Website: bh-photo
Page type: customer-info-address
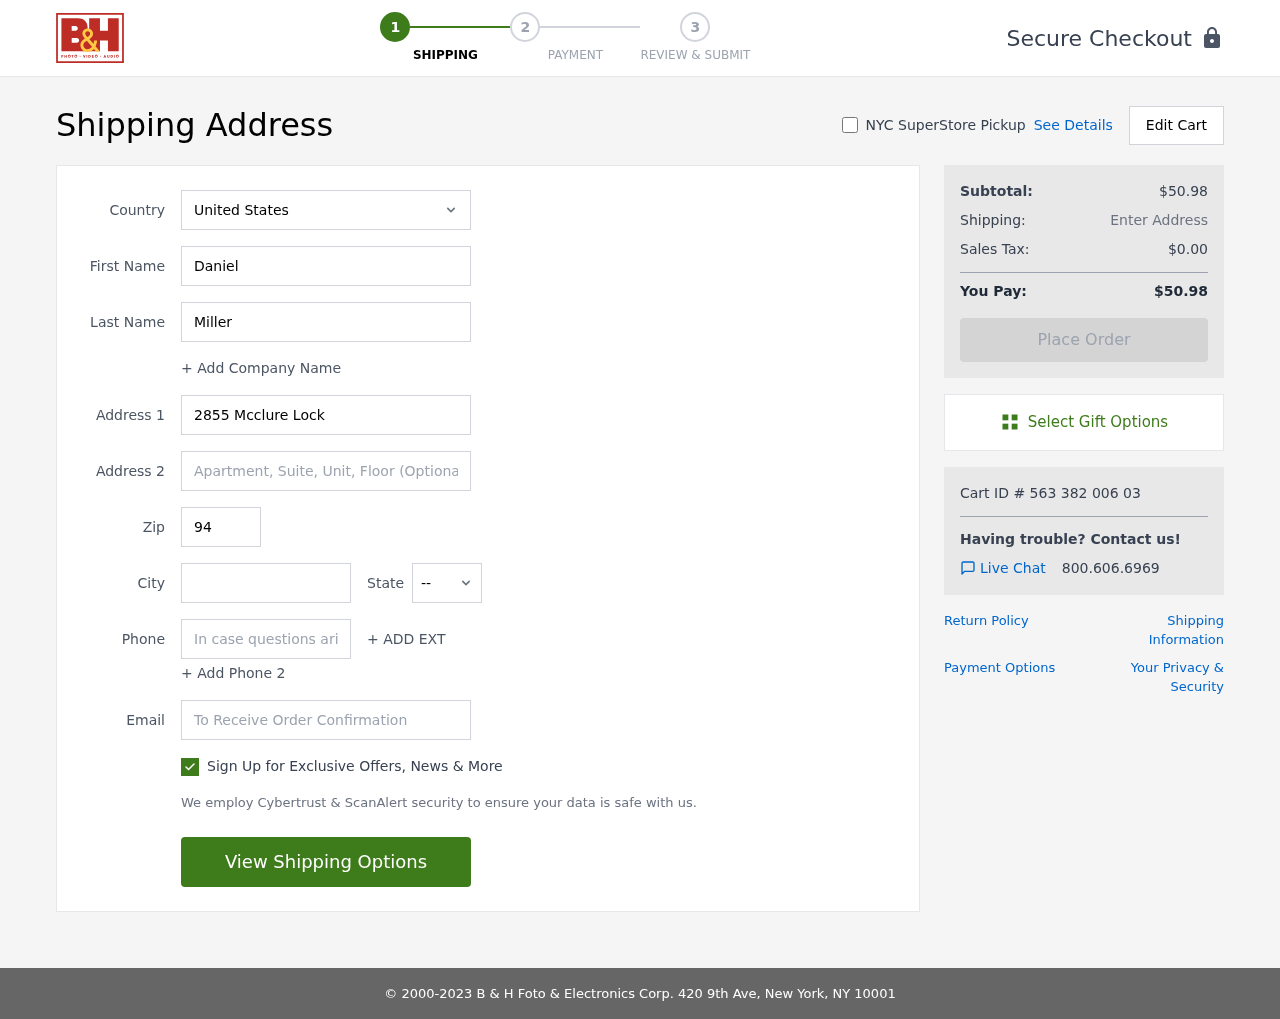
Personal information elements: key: PII_CITY
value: Barnesville
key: PII_COUNTRY
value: United States
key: PII_EMAIL
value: daniel.miller@gmail.com
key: PII_FIRSTNAME
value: Daniel
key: PII_LASTNAME
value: Miller
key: PII_PHONE
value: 9934868072
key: PII_POSTCODE
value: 94538
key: PII_STATE_ABBR
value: GU
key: PII_STREET
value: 2855 Mcclure Lock
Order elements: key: ORDER_SUBTOTAL
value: $50.98
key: ORDER_TAX
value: $0.00
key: ORDER_TOTAL
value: $50.98
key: ORDER_ID
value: Cart ID # 563 382 006 03